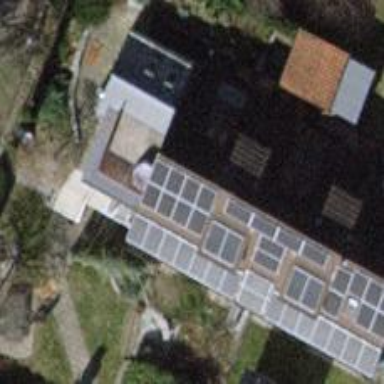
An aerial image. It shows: Solar power generator using photovoltaic panels.